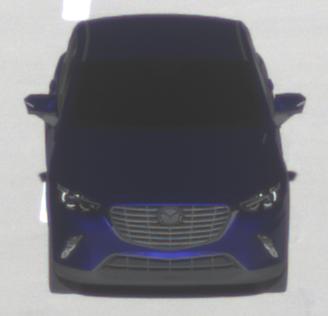
Make: Mazda
Model: CX-3 SKYACTIV-G 120
Detailed model: CX-3 (DK)
Model produced from: 2015/06
Model produced until: 2018/06
Doors: 5
Color: blue
Road condition: dry road
Daytime: morning or afternoon
Contrast: high contrast